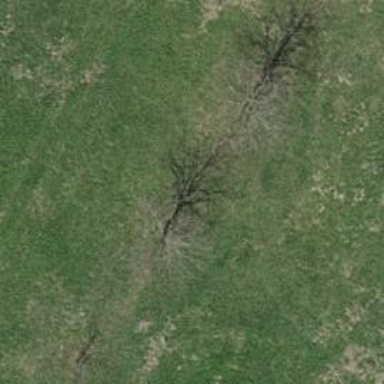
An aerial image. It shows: Single tag "natural: tree."